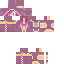
A female human skin with medium skin, wearing brown long hair dressed in a purple hoodie and brown pants, featuring a closed mouth.